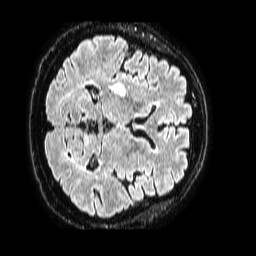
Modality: FLAIR
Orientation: axial
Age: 62
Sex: male
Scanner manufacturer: philips
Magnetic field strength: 1.5 T
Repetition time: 4.8 s
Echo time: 0.3 s